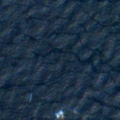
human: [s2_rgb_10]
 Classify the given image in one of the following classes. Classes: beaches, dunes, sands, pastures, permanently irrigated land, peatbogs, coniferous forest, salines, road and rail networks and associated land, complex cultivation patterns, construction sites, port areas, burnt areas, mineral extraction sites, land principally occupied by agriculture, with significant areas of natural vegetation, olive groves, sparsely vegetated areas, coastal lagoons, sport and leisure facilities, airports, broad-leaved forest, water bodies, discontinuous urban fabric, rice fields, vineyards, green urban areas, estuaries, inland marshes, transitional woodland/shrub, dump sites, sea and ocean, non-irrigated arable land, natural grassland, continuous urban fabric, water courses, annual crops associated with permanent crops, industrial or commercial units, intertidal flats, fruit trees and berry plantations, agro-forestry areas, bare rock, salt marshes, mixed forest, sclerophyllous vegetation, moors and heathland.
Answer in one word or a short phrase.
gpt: sea and ocean